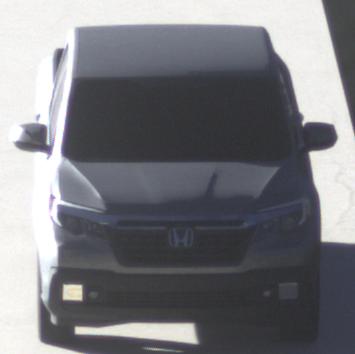
Make: Honda
Model: Ridgeline
Detailed model: Gen. 2
Model produced from: 2016
Model produced until: 2020
Doors: 4
Color: gray
Road condition: dry road
Daytime: morning or afternoon
Contrast: high contrast